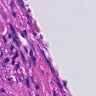
Metastatic tissue present: no